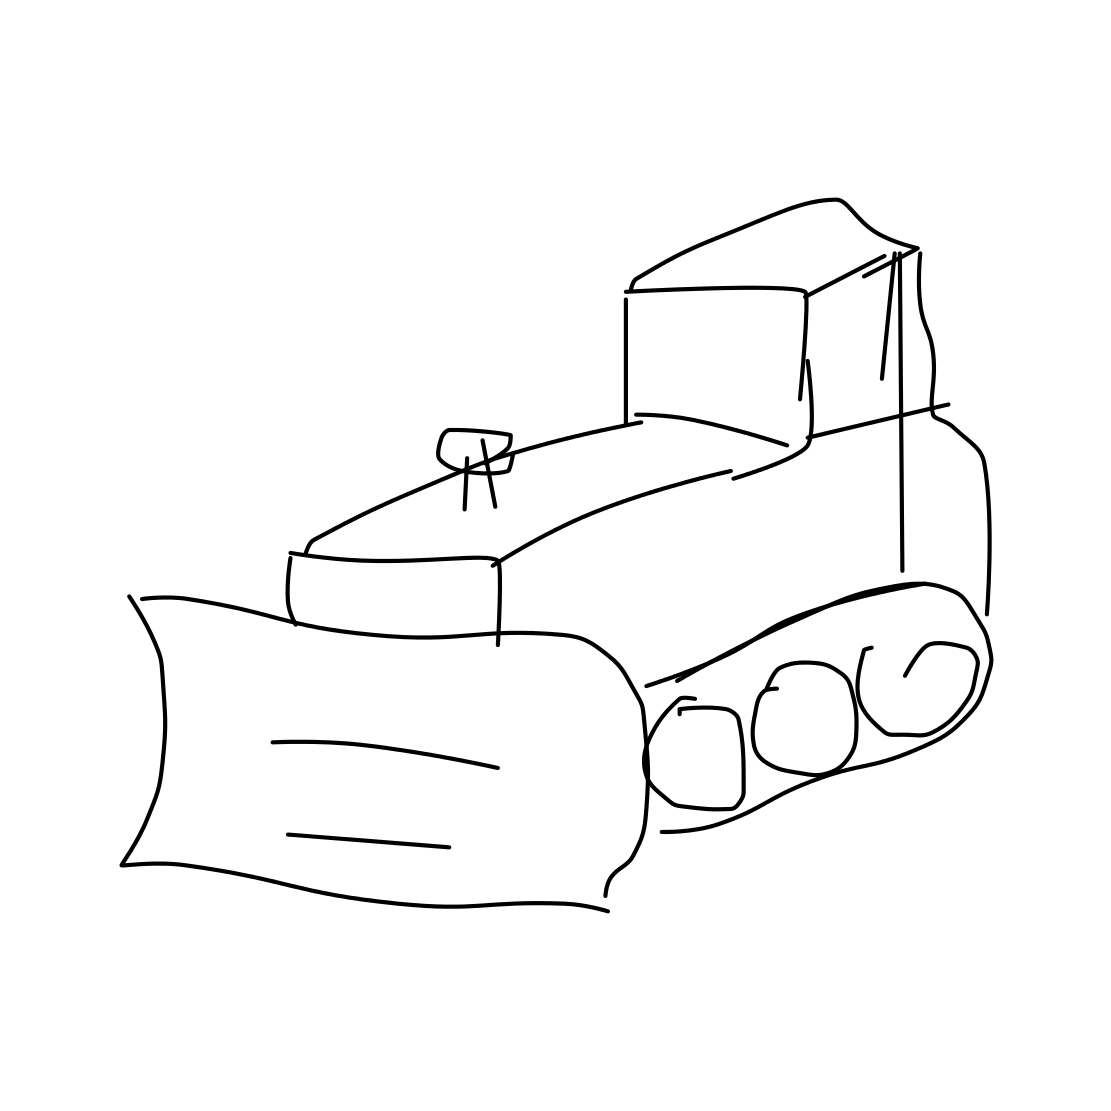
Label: bulldozer